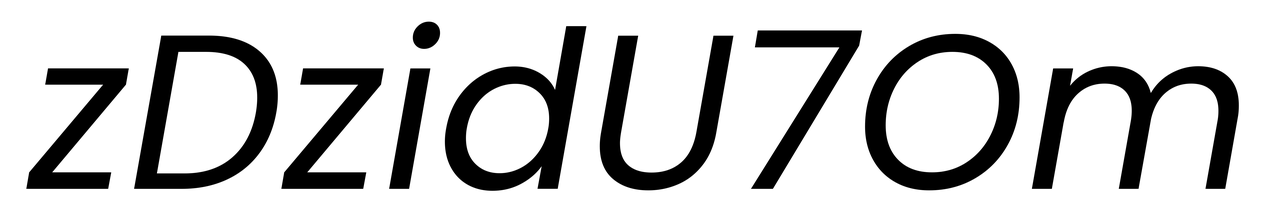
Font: Poppins-Italic